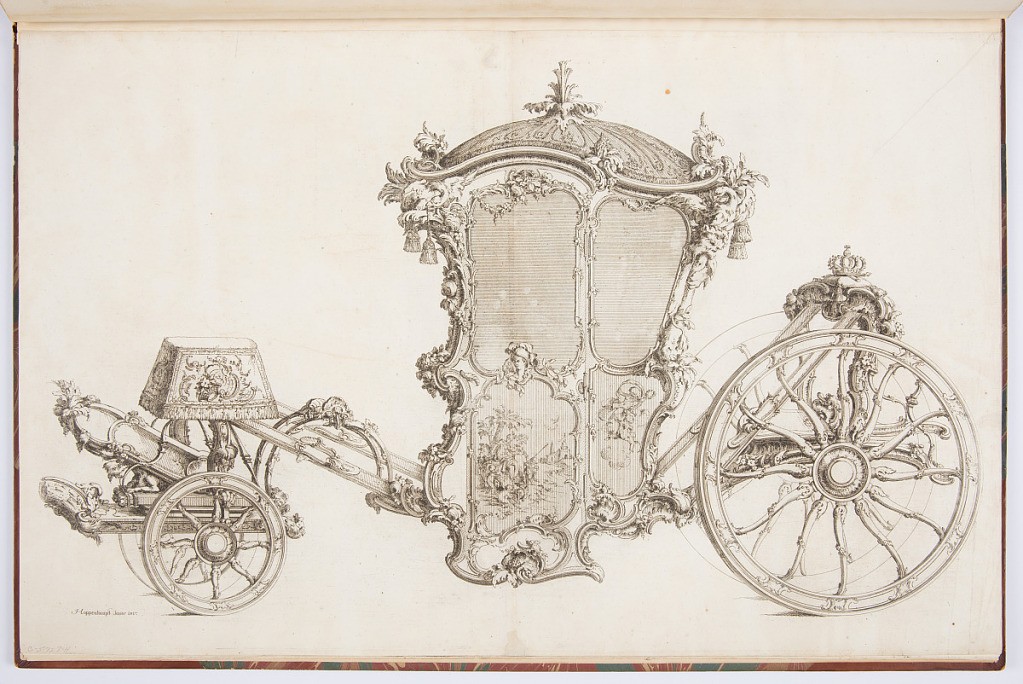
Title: Design for a Carriage
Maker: Johann Michael Hoppenhaupt II, German, 1709–ca. 1778
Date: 1753
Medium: Etching and engraving on white laid paper
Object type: Bound print
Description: Design for a rocaille ornamented carriage. The roof of the coach is domed with tassels hanging down. Plant ornament encompasses the coach from its door to its wheels; other decorative motifs include a dragon, shells, and masks. The carriage has panels of painted pastoral theme.  At the back of the coach, a crown is set upon a cushion. The plate is signed.